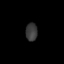
Tissue: lung
Cell type: Others
Senescence score: 0.2252
Nuclear area (px): 208
Mean DAPI intensity: 56.966